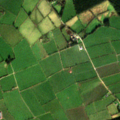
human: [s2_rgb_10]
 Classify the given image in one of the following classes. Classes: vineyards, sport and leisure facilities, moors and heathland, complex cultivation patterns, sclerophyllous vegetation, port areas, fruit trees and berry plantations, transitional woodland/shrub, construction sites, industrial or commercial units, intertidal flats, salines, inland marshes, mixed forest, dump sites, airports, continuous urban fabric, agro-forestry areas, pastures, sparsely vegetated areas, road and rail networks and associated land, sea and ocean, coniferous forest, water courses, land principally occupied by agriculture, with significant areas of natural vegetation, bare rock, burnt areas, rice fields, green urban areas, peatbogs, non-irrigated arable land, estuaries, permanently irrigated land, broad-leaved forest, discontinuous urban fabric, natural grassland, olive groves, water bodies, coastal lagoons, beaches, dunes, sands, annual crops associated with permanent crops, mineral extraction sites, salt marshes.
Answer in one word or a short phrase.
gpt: pastures, coniferous forest